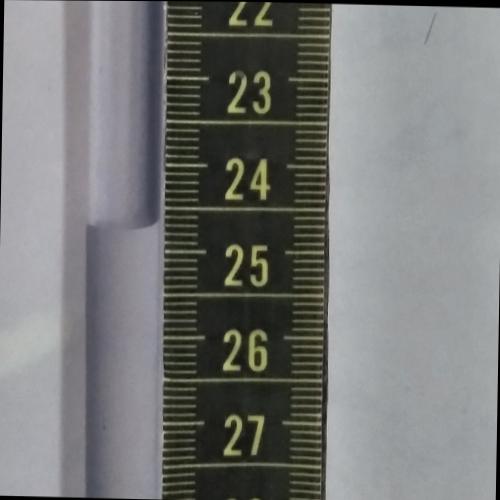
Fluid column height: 24.7 cm